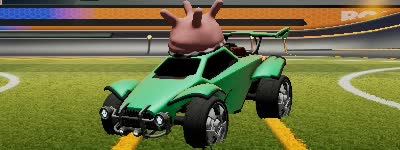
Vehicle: octane